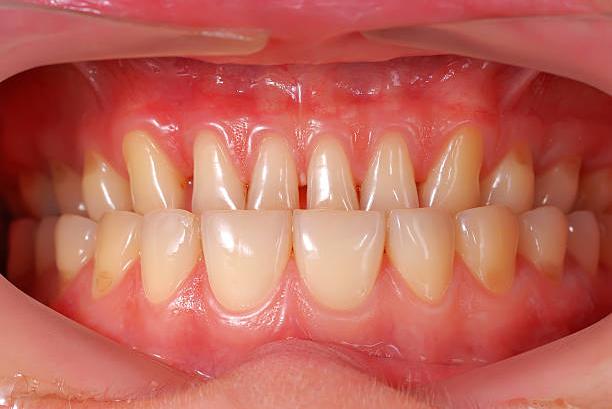
Condition: Gingivitis